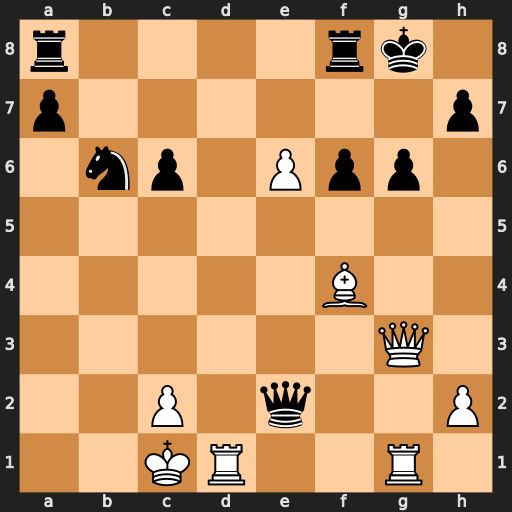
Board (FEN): r4rk1/p6p/1np1Ppp1/8/5B2/6Q1/2P1q2P/2KR2R1
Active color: w
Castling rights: -
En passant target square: -
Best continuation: Qxg6+ hxg6 Rxg6+ Kh8 Rh6+ Kg7 Rg1+ Qg4 Rxg4#